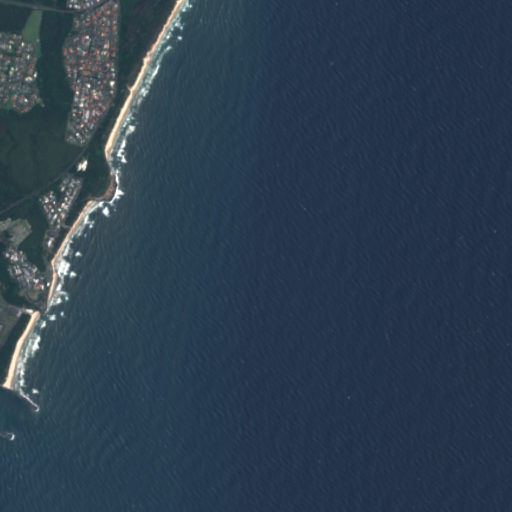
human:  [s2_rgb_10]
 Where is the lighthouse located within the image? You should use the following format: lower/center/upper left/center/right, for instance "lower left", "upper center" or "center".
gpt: The lighthouse is located in the center left of the image.
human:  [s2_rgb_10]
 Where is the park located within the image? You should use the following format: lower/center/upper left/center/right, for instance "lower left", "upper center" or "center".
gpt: The park is located in the left of the image.
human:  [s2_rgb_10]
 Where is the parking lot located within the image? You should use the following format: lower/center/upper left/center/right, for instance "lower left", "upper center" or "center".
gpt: The parking lot is located in the lower left of the image.
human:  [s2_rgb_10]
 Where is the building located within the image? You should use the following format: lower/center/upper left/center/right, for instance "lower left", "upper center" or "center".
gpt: The building is located in the upper left of the image.
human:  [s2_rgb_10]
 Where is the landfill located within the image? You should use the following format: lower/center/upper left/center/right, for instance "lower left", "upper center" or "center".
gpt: There is no landfill in the image.